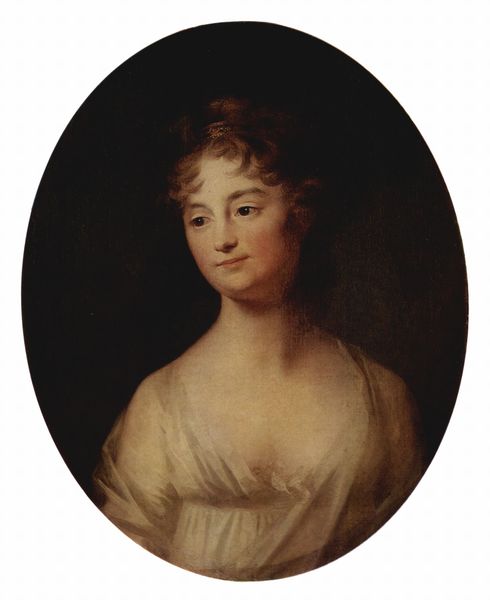
Titel: Porträt einer Frau
Künstler: Johann Heinrich Wilhelm Tischbein
Standort: Sankt Petersburg
Institution: Eremitage
Schlagwörter: baum, dunkel, gemälde, haut, kopf, schatten, schlaf, weiß, mädchen, ausschnitt, braun, brust, busen, decolte, frankreich, frau, frisur, haar, hell, hintergrund, kleid, licht, mund, nase, ohr, profil, schwarz, stirn, blick, dame, rot, schleier, tuch, beige, malerei, schleife, hemd, jung, arm, arme, augen, blass, falten, gesicht, inkarnat, rahmen, trauer, bildnis, hals, portrait, porträt, öl, auge, gewand, haare, halbfigur, stoff, adel, klassizismus, tochter, augenbrauen, blas, brustbild, brünett, dekollete, dekoltee, haarreif, kinn, kontrast, lippen, locke, locken, ohren, rouge, schräg, schulter, schultern, schwarzer hintergrund, seide, traurig, zart, oval, rund, tondo, lächeln, brüste, dutt, wangen, liebe, backen, französisch, falte, weib, weiblich, zopf, brauen, büste, pupillen, draperie, melancholie, melancholisch, gesenkt, faltenwurf, hochsteckfrisur, junge frau, nachdenklich, teint, verträumt, wange, augenbraue, transparent, dreiviertelprofil, braune haare, geneigt, abbild, zierlich, medaillon, dreiviertel, seite, hell-dunkel, kopfneigung, bürgertum, dunkler hintergrund, schwester, ölmalerei, bildniss, portrai, braue, biedermeier, weissw, frontalansicht, halbprofil, sehnsucht, portät, toga, frauenportrait, versonnen, durchsichtig, bürgerlich, weibchen, dekolltee, dekollté, hell-dunkel-kontrast, leicht, hochzeit, königin, plissiert, chiaroscuro, porträ, müdigkeit, empire, maria, marie, brau, leichtigkeit, bläßlich, decoltee, dunkle farben, anna, dekolte, sehne, schmucklos, aristokratie, wendung, biedermaier, katharina, lieblich, heirat, haös, bonaparte, decollete, gereckt, fisur, schwazr, empirekleid, verklärt, porteit, dunkle augen, weisses, pausbäckig, blick nach unten, neglige, dekolette, halbfigut, toupe, antonia, bettina von brentano, blick in die leere, durchsichtiges gewand, ende 18. jh. angelika kauffman, frühes 19. jahrhundert, licht-schatten, schwarze augen, schwäbin, austen, wqeib, stilles lächeln